Question: Changed my deployment target to from 8.0 to 7.0.
Using Xcode 6 with latest iOS8 as base sdk. Getting this error when building for iOS7.1 device:
ld: can't link with a main executable file '/Users/Name/Library/Developer/Xcode/DerivedData/Clumsy_Bird-gotvuaeuyvrkzvfqpzsuxpmifimu/Build/Products/Debug-iphoneos/Clumsy Bird.app/Clumsy Bird' for architecture armv7
clang: error: linker command failed with exit code 1 (use -v to see invocation)

How to solve this?
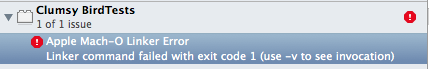
Answer: 1. Click your project in Navigator.
2. Select your test target. Switch to general tab if not there.
3. Select your application name from Host Application dropdown.